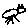
Label: cat